Field crop: maize
Growth stage: 1
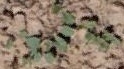
Species: convolvulus